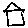
Label: house